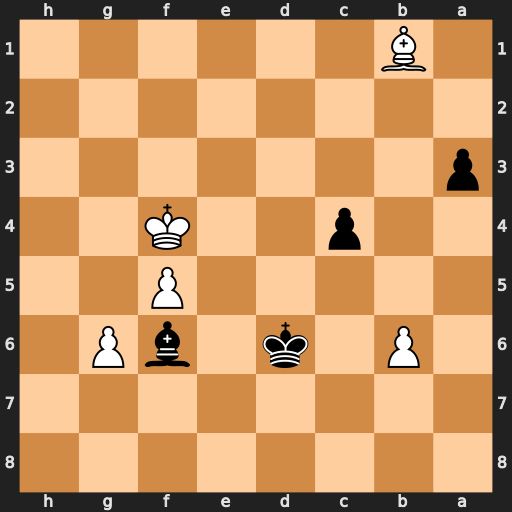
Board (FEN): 8/8/1P1k1bP1/5P2/2p2K2/p7/8/1B6
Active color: b
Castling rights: -
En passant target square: -
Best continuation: c3 g7 Bxg7 b7 Kc7